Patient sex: M
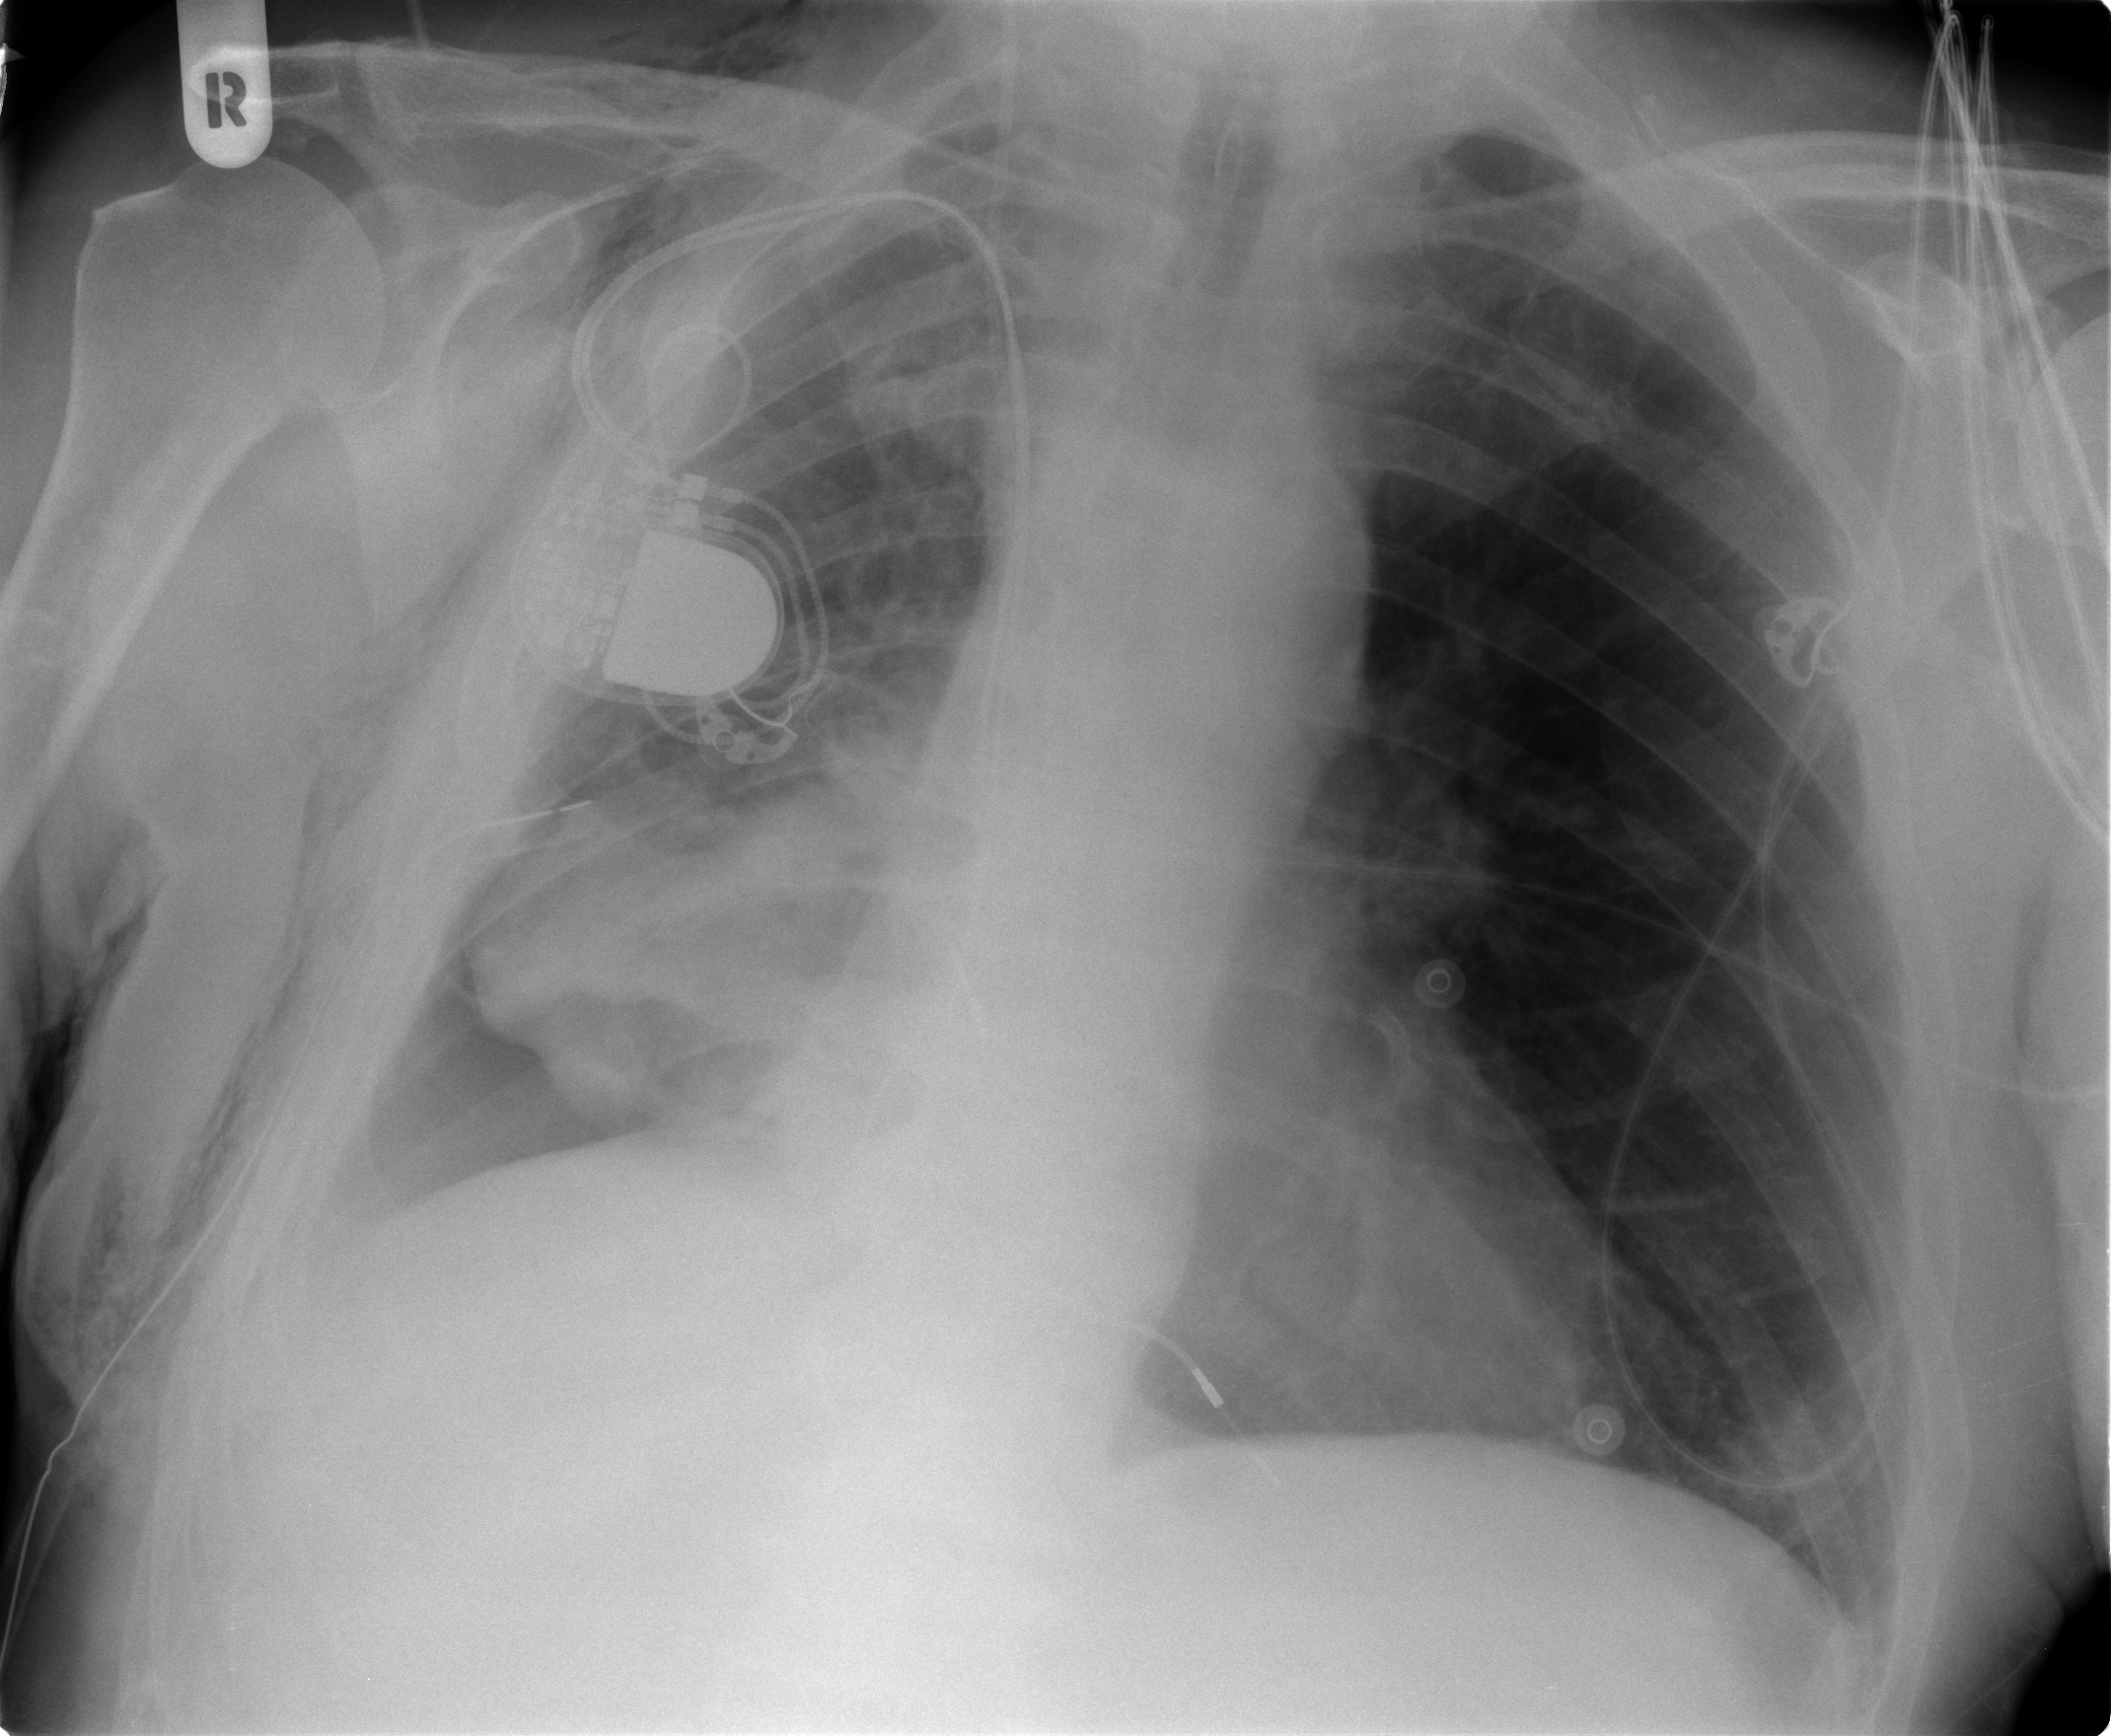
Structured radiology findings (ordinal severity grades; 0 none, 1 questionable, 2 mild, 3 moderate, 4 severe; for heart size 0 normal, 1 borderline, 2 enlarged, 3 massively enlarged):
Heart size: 0
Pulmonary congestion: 0
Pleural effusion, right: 2
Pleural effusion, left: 0
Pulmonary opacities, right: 2
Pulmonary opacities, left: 0
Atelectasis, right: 3
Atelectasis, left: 0